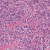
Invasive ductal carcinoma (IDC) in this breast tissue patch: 1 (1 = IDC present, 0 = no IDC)